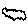
Label: cloud